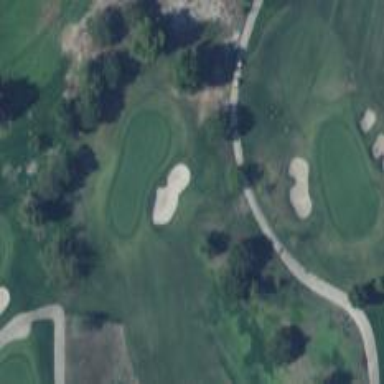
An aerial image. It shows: Golf hole.